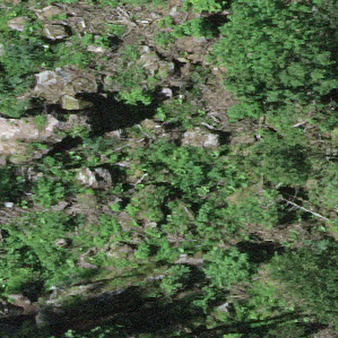
Label: bouldering_area